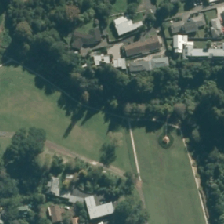
Land cover: urban_parkland